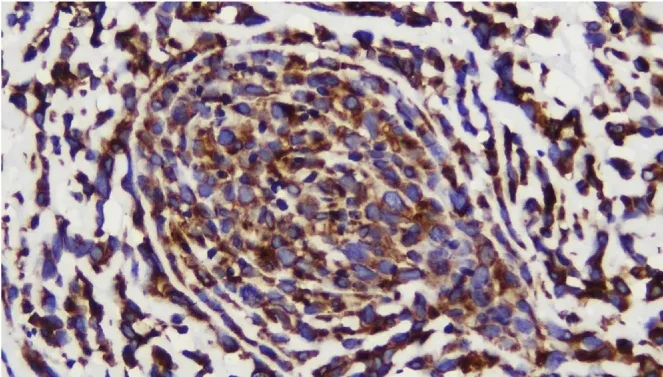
Strong diffuse positive stained with vimentin, x400.
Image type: pathology (immunostaining)